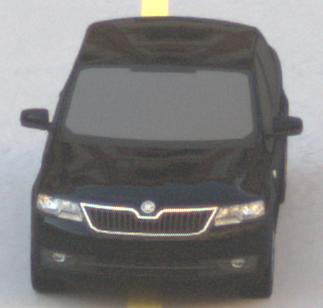
Make: Skoda
Model: Rapid
Detailed model: Rapid 1.2 Active Limousine
Model produced from: 2012/10
Model produced until: 2015/04
Doors: 5
Color: black
Road condition: dry road
Daytime: morning or afternoon
Contrast: low contrast